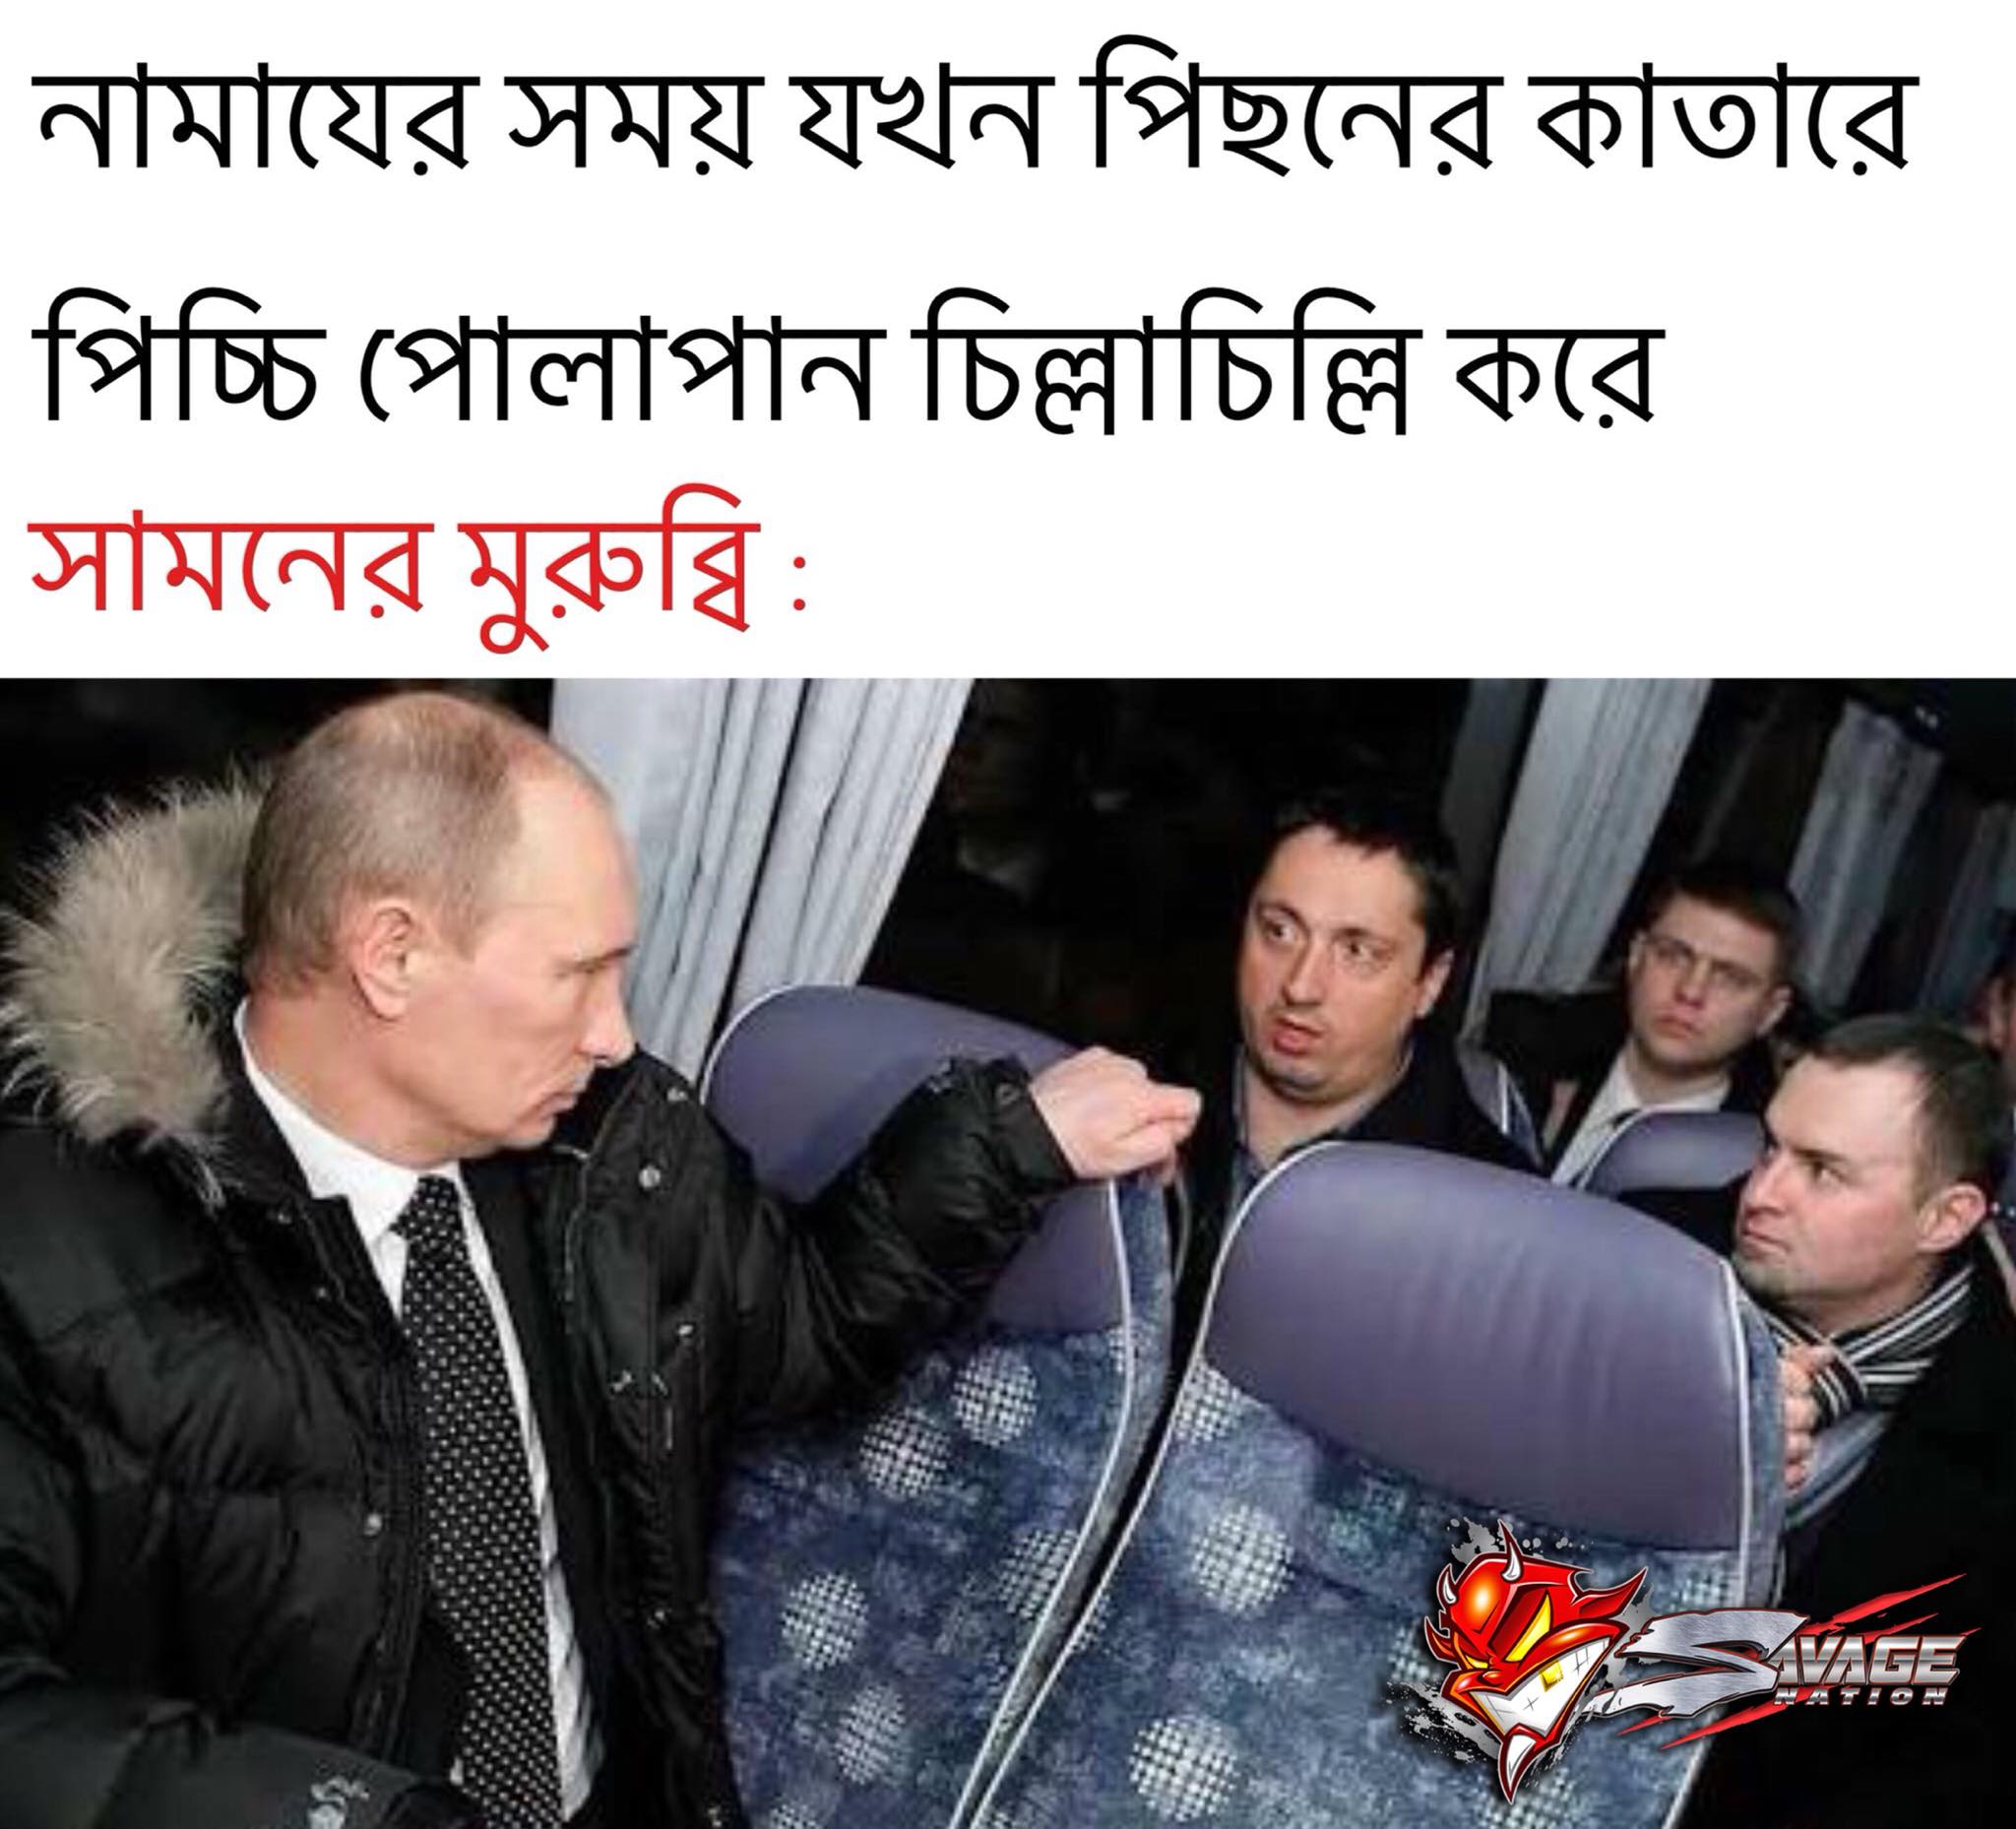
Text: নামাযের সময় যখন পিছনের কাতারে পিচ্চি পোলাপান চিল্লাচিল্লি করে সামনের মুরুব্বি :
Label: Non Hate